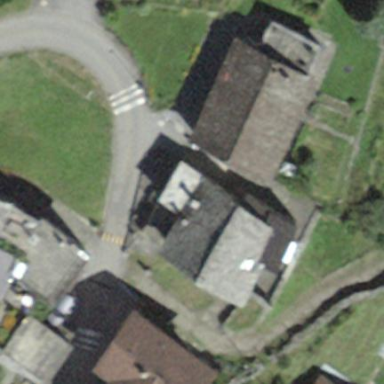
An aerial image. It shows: Detached building.